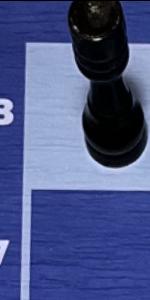
Label: Empty